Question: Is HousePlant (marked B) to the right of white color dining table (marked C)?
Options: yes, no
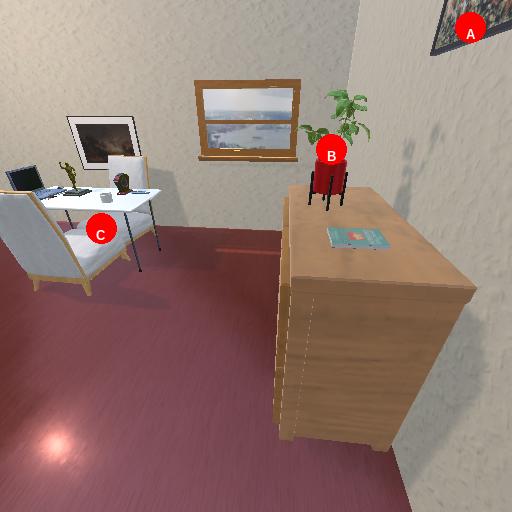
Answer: yes